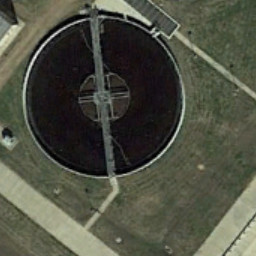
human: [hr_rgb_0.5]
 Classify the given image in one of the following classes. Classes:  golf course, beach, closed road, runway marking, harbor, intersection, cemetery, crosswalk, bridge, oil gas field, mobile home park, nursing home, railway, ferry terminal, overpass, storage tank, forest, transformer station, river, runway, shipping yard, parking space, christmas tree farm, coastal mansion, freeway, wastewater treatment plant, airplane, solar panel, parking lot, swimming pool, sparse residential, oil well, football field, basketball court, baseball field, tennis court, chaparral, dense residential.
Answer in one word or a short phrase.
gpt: wastewater treatment plant